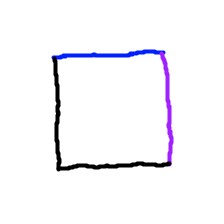
Shape: square